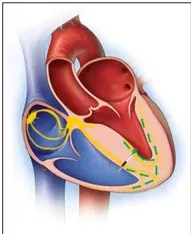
(D) A diagram of the 3830 pacing lead advanced from the right ventricular septum (RVS) to the left ventricular septum (LVS) in the subendocardium, and the lead captured the LBB under the damaged part caused by MORROW surgery (the green arrow).
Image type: radiology (x_ray)